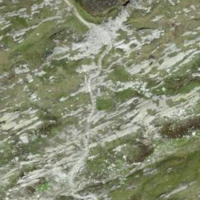
EUNIS habitat code: 31
Species observed at this site:
Phleum alpinum